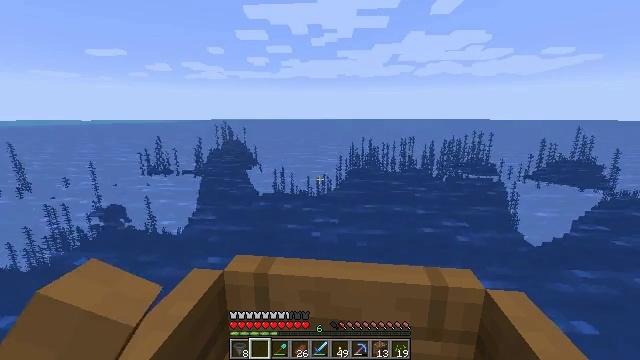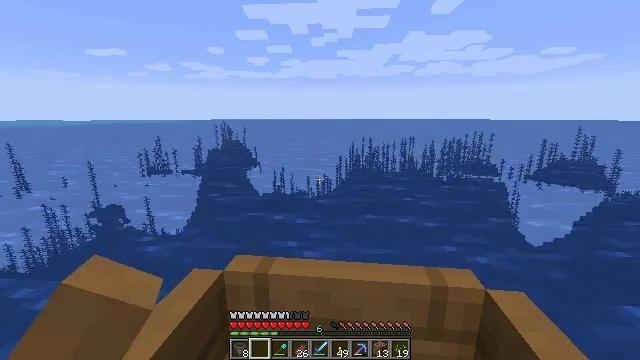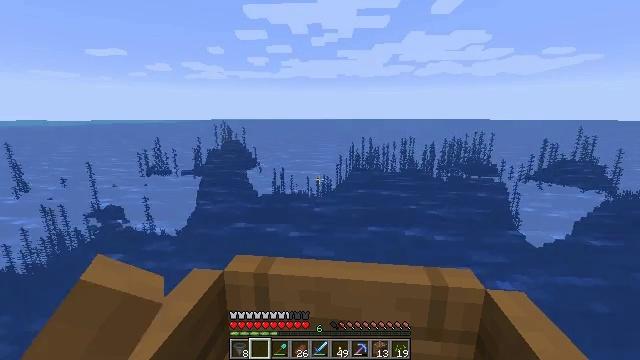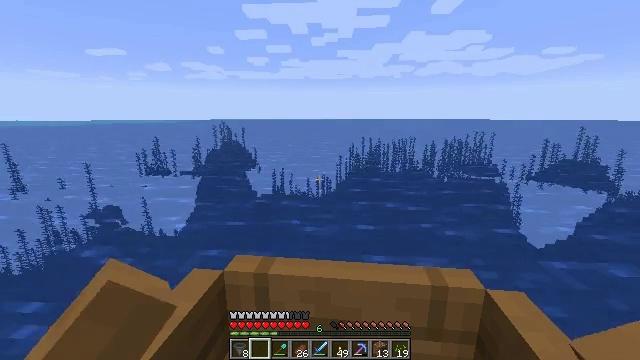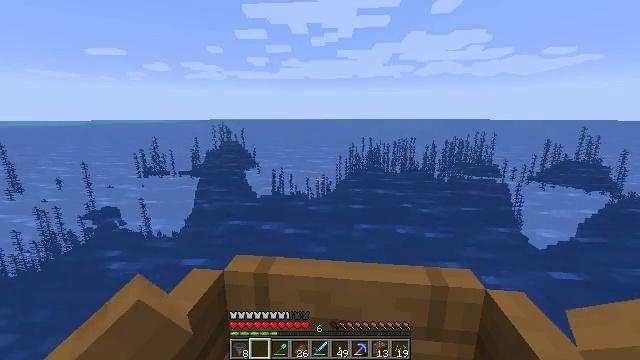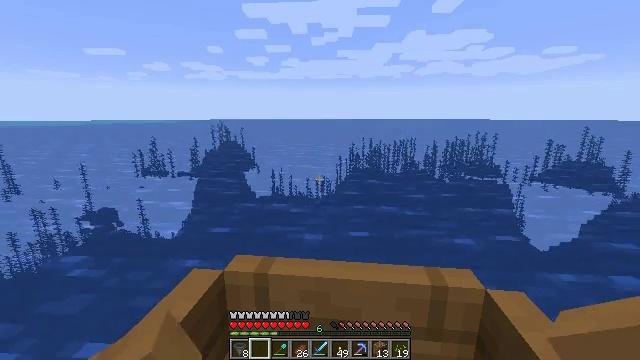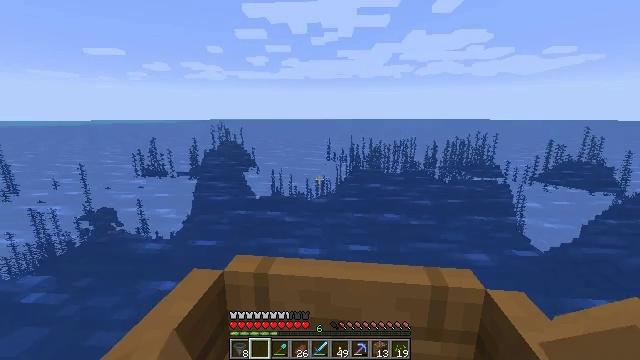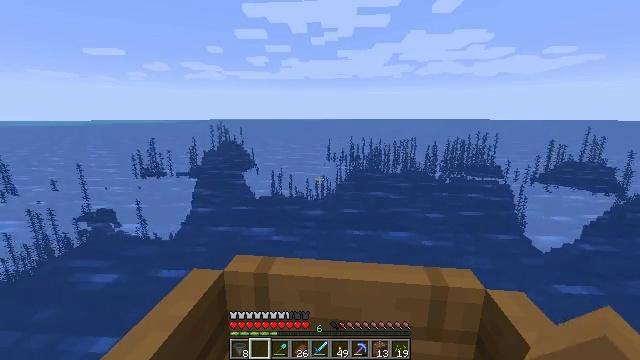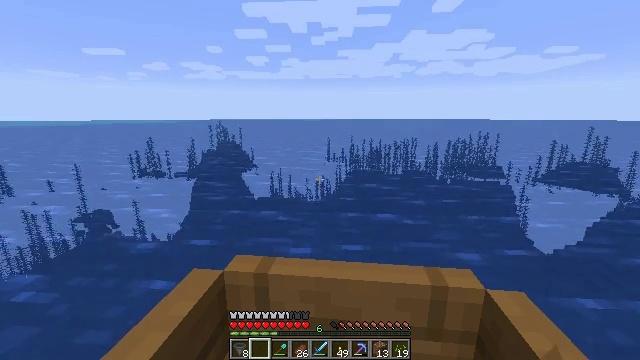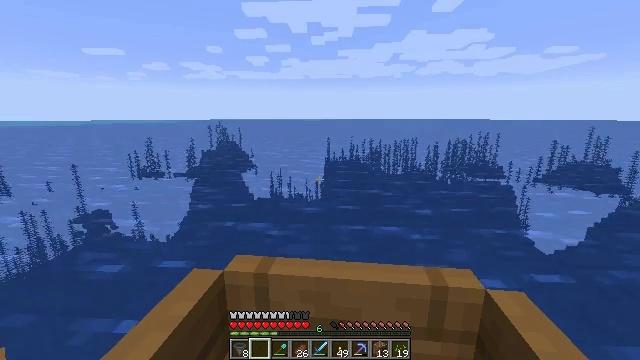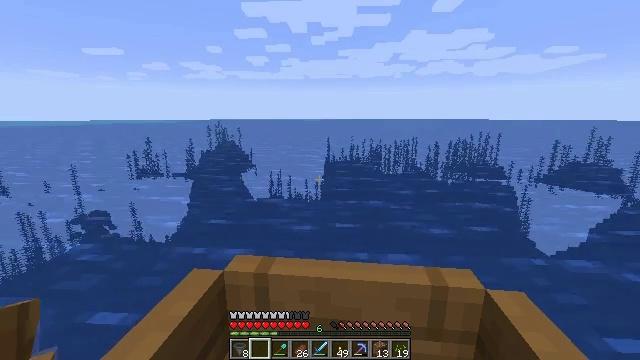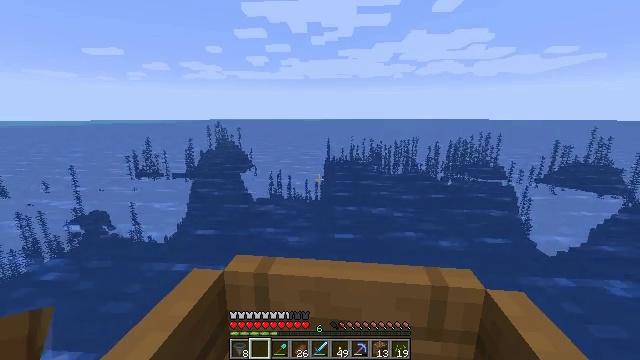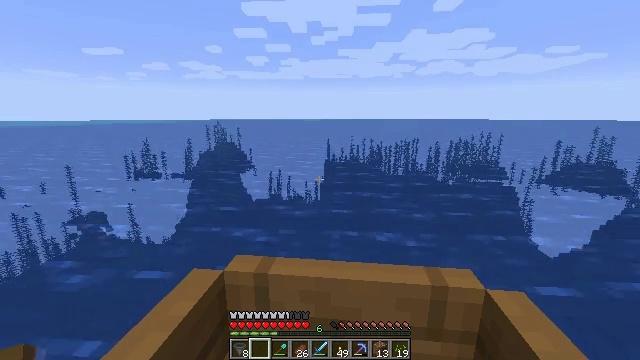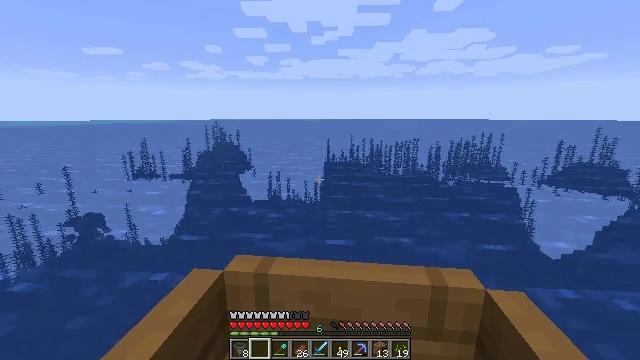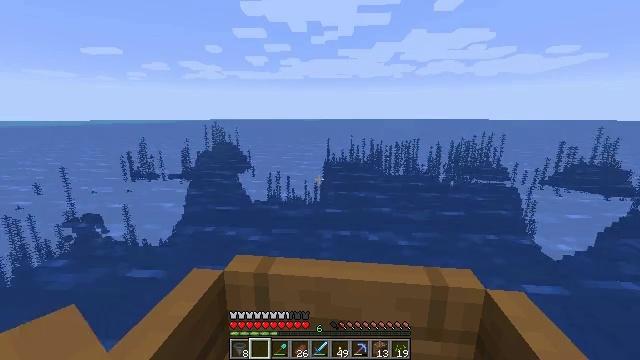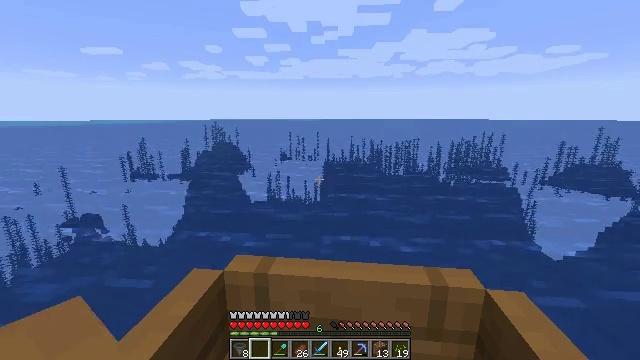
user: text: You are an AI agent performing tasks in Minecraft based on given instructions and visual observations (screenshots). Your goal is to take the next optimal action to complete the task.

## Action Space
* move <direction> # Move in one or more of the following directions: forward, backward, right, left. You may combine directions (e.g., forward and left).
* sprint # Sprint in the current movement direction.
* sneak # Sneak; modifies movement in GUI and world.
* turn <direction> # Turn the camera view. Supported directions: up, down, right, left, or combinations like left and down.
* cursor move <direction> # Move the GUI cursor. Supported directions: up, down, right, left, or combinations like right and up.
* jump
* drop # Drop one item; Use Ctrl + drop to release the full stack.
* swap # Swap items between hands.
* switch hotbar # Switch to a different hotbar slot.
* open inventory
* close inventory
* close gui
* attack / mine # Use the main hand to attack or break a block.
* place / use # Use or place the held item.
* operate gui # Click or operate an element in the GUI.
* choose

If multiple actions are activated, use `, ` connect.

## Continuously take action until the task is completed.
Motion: motion action
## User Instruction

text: Break the cactus block.
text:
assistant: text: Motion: move forward
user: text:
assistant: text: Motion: move forward
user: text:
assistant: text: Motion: move forward
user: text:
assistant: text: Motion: move forward
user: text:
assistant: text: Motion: move forward
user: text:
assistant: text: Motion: move forward
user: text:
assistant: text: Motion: move forward
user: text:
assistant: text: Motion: move forward
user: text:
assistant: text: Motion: move forward
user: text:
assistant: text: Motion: move forward
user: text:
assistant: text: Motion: move forward
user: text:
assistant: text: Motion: move forward
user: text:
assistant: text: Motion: move forward
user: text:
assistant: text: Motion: move forward
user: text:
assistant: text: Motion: move forward
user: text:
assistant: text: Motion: move forward
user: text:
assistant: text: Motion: move forward
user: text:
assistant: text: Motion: move forward
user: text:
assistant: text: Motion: move forward
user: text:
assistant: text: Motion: move forward
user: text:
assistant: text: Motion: move forward
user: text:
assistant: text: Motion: move forward
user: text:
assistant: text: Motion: move forward
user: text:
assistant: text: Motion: move forward
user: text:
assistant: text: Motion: move forward
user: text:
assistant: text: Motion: move forward
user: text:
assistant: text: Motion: move forward
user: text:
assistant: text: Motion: move forward
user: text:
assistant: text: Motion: move forward
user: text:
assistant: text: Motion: move forward